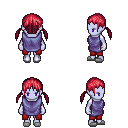
a pixel art fantasy rpg character, female body template, dark elf, purple skin, chain tabard jacket, red pants, ruby red twin-tailed hairstyle, white slippers, four views (front, back, left, right), 2x2 character sprite sheet, small pixel art, hard edges, no anti-aliasing